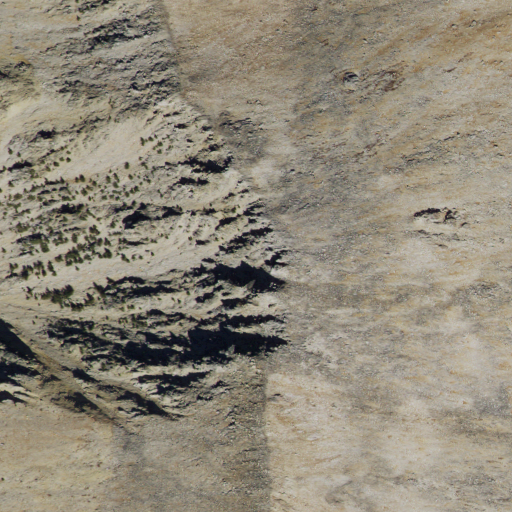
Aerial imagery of mountain in Idaho named Portland Mountain containing only shrub